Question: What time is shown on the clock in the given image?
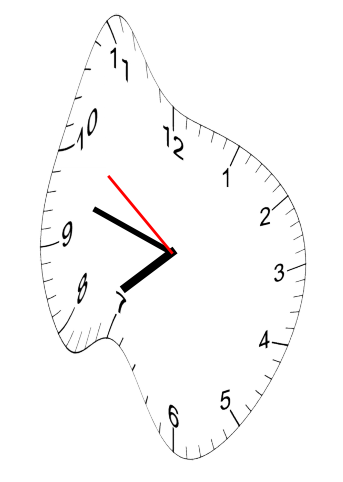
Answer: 07:47:51